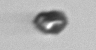
Label: detritus_transparent